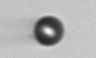
Label: bead